Interaction volume radius: 10 \u00c5
Interaction volume height: 10 \u00c5
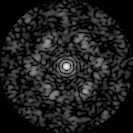
Disorder parameter: 0.6805